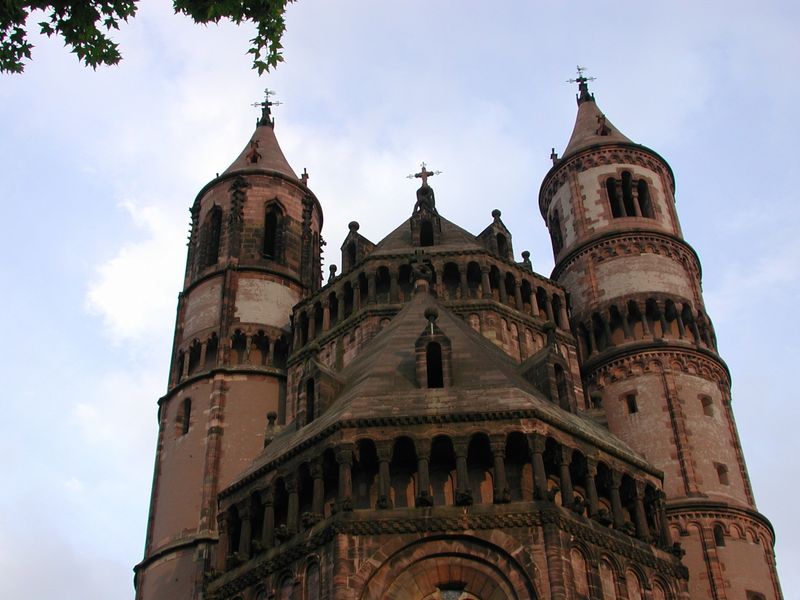
Titel: Dom St. Peter und Paul in Worms
Standort: Worms, Dom (EU - D - RP)
Schlagwörter: baum, himmel, weiß, wolken, braun, fenster, säulen, dach, gebäude, architektur, stein, kirche, rund, turm, fassade, giebel, pilaster, rundbogen, spitz, kirchtürme, bögen, gang, umgang, kreuz, türmchen, türme, laufgang, dom, arkaden, kathedrale, fries, gesims, kreuze, sandstein, zwerggalerie, apsis, umlauf, romanik, chor, doppelturm, ballustrade, sakral, sakralbau, romanisch, gesisms, dachreiter, bogenfries, ostchor, speyer, ch, horizontalgliederung, vertikalgliederung